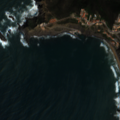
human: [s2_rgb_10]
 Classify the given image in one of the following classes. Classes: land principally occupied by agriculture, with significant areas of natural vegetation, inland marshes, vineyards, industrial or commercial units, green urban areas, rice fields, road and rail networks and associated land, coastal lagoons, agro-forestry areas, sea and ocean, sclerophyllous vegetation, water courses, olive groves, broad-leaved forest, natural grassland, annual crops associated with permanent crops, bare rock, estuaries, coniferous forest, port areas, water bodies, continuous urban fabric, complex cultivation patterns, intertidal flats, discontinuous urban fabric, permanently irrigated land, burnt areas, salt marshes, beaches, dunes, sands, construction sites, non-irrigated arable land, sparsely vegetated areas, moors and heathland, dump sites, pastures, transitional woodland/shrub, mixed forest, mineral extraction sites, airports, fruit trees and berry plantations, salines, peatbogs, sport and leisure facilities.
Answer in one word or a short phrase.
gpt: discontinuous urban fabric, sclerophyllous vegetation, sea and ocean